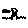
Label: tree